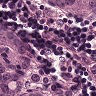
Metastatic tissue present: yes